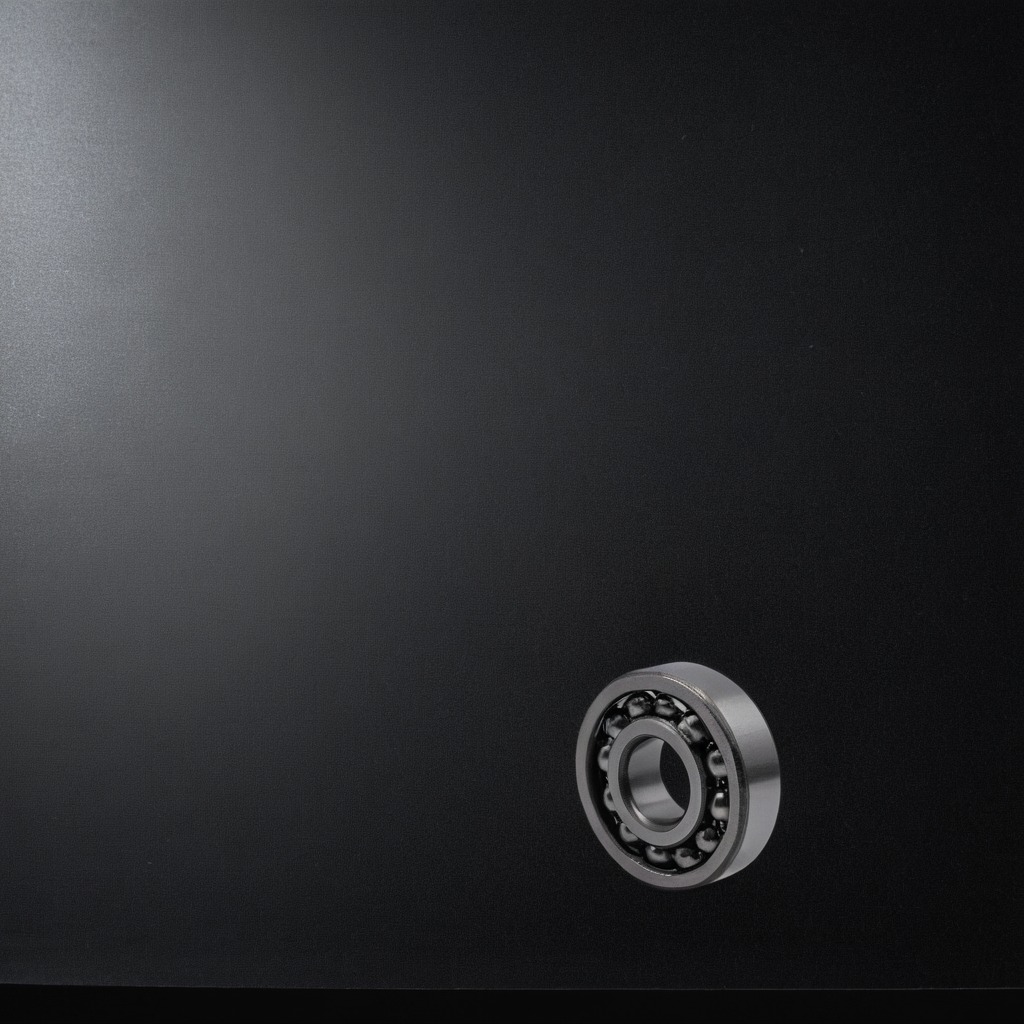
A metal ball bearing lies on the clean granite tabletop covered with a black rubber mat inside a workshop under bright overhead lighting crisp shadows high clarity worn but beneath the mat.